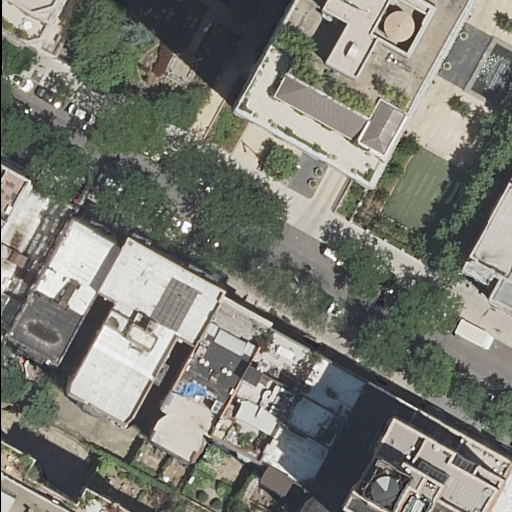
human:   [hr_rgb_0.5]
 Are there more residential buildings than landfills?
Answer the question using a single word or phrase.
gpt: yes

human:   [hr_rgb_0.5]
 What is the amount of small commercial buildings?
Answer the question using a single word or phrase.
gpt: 0

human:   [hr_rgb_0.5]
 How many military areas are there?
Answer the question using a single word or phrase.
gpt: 0

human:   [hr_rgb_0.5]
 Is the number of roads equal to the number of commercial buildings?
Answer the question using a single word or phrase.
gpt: no

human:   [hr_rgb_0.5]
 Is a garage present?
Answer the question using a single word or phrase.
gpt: no

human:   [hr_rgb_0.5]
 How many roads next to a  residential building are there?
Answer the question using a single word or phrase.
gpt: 1

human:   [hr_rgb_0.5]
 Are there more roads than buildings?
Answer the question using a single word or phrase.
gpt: no

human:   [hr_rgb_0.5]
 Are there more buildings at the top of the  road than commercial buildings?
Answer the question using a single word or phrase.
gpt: yes

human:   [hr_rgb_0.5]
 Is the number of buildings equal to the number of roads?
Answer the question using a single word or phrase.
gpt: no

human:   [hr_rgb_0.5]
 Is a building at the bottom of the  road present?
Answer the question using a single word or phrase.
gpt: yes

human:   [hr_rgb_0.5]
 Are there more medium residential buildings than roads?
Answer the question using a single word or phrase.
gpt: yes

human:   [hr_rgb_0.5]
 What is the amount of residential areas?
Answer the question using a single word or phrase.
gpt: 0

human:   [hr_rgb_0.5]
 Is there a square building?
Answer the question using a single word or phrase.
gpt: no

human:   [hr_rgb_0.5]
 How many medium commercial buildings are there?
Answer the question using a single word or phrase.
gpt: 0

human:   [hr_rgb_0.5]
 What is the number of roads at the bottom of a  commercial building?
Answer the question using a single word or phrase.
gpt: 0

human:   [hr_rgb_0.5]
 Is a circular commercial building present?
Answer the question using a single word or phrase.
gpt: no

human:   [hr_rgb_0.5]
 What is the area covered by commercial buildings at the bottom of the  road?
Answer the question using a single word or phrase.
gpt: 0m2

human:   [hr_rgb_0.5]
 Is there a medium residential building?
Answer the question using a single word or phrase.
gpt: yes

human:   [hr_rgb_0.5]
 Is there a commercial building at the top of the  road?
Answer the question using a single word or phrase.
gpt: no

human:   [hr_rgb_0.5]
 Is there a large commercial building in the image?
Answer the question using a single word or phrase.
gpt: no

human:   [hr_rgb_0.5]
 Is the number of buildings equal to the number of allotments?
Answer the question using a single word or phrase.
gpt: no

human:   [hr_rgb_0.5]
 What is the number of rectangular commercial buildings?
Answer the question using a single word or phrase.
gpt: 0

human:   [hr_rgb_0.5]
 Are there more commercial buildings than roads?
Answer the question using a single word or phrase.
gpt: no

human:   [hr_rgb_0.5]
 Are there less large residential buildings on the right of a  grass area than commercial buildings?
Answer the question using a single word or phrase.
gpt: no

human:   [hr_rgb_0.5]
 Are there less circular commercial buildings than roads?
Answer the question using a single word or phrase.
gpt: yes

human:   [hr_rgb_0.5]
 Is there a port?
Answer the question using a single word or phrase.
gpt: no

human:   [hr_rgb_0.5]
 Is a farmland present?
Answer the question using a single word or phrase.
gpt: no

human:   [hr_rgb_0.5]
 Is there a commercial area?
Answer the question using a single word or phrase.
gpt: no

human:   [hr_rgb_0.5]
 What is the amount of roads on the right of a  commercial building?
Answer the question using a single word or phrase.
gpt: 0

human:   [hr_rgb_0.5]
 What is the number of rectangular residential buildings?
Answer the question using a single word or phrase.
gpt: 7

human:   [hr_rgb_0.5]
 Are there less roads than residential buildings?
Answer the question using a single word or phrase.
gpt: yes

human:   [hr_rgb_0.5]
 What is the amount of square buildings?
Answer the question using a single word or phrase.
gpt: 0

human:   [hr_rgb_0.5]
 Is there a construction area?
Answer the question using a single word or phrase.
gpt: no

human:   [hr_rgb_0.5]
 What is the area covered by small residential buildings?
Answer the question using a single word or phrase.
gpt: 120m2

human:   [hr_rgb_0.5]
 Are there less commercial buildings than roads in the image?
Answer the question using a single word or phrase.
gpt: yes

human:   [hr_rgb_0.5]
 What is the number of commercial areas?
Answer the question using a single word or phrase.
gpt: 0